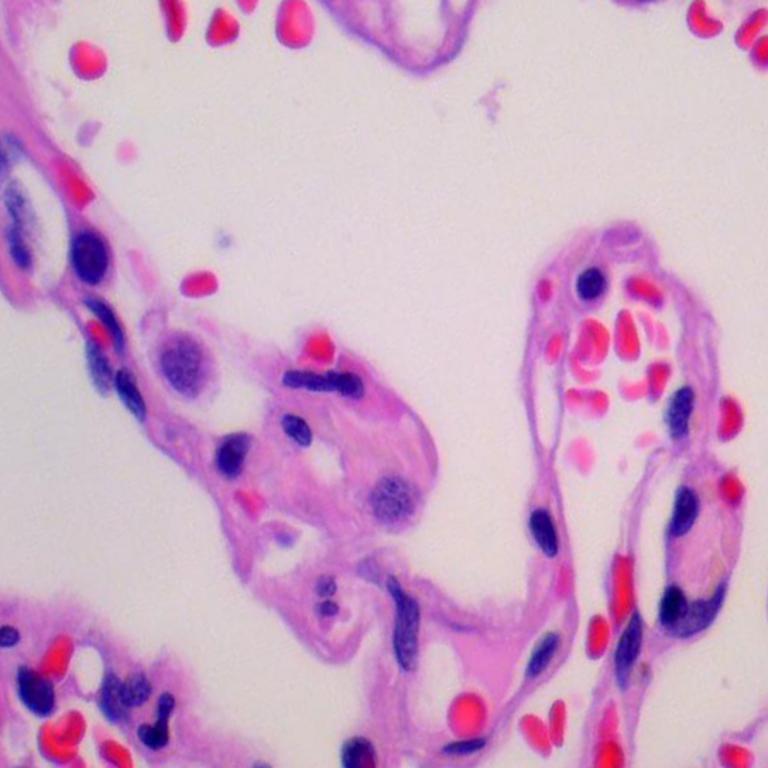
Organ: lung
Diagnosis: benign